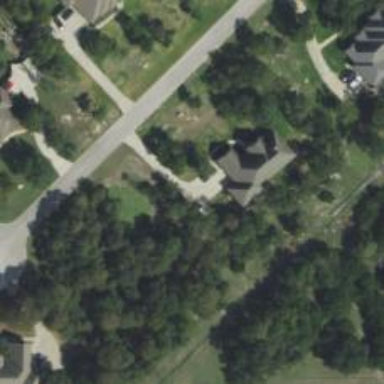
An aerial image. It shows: Driveway leading to service road.